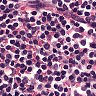
Metastatic tissue present: no